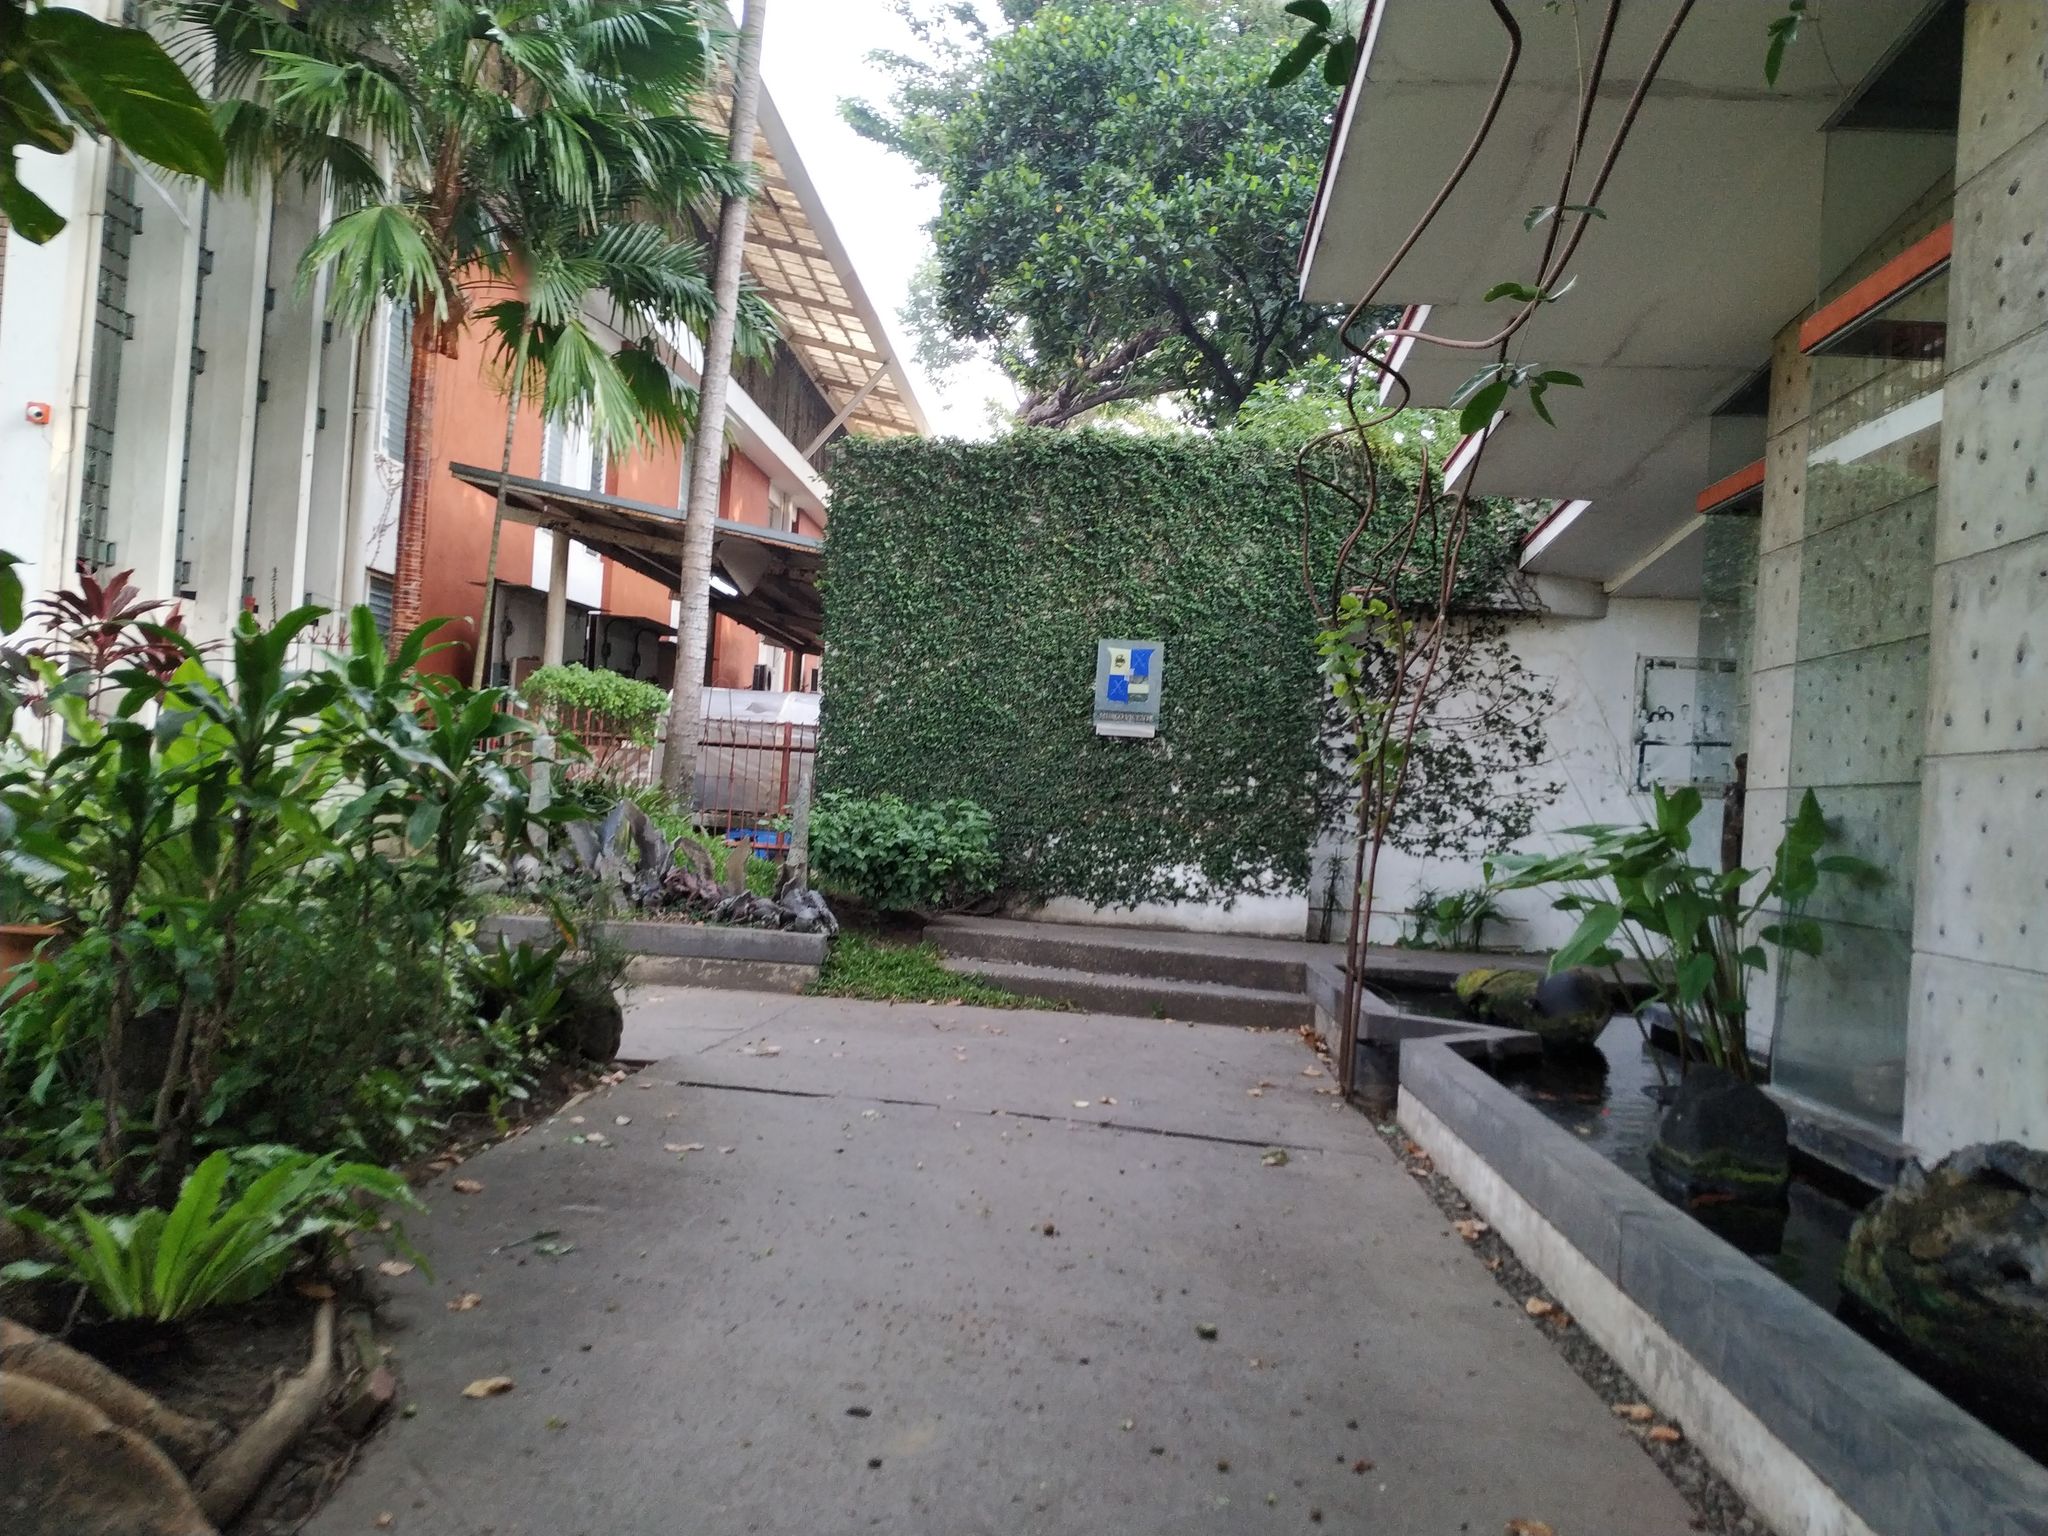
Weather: clear
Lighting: day
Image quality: good
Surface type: walking surface
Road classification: footway
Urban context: urban centre
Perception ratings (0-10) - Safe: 5.2, Lively: 7.63, Beautiful: 6.48, Boring: 5.53, Depressing: 5.02, Wealthy: 7.36